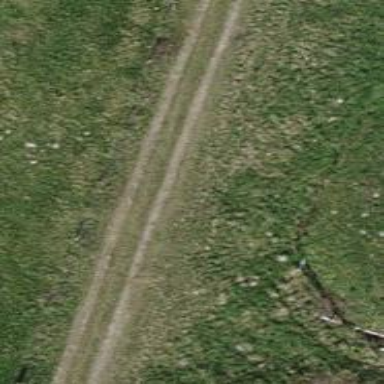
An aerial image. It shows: Track with grade2 tracktype.